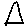
Label: triangle